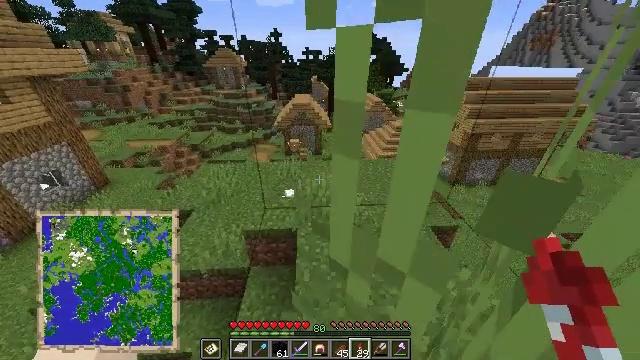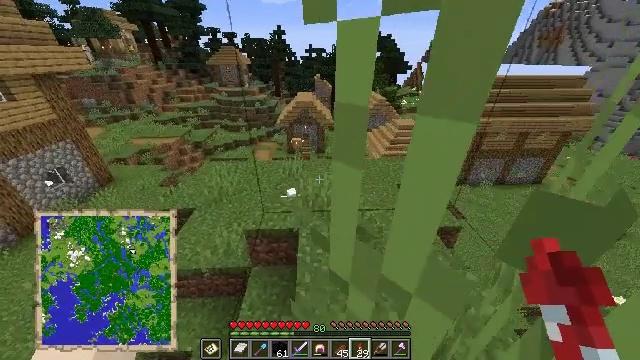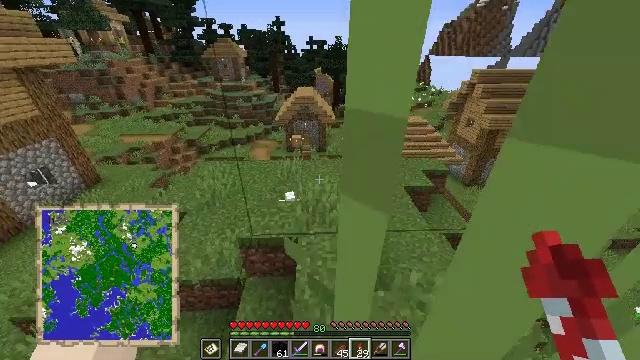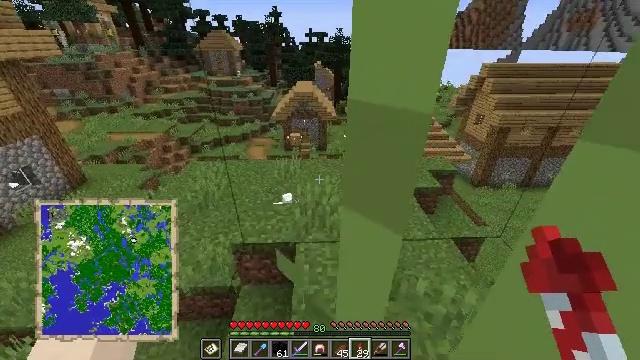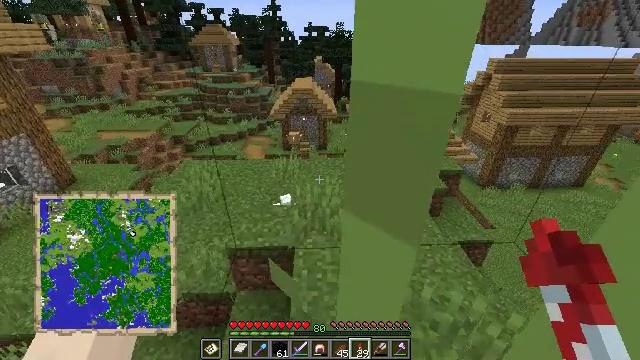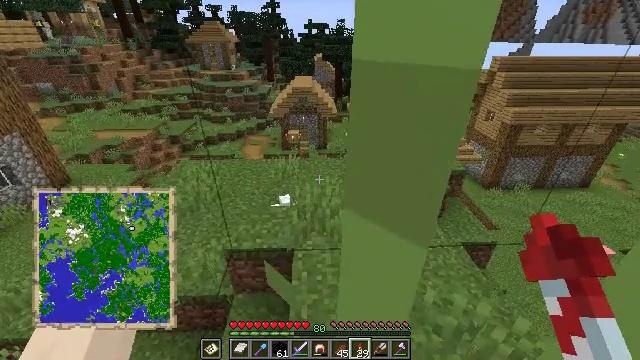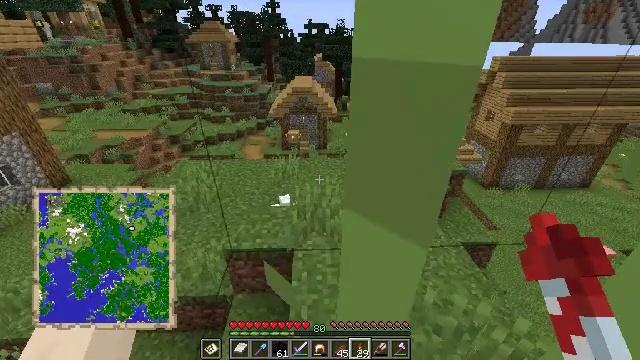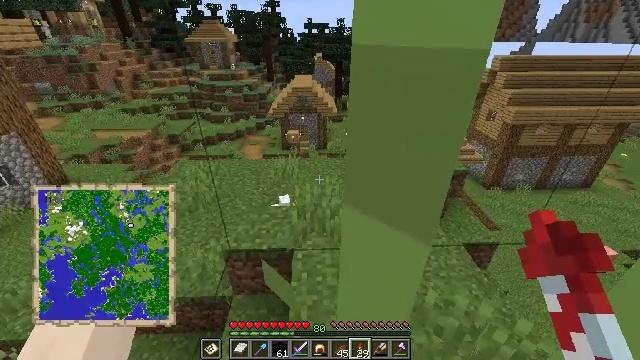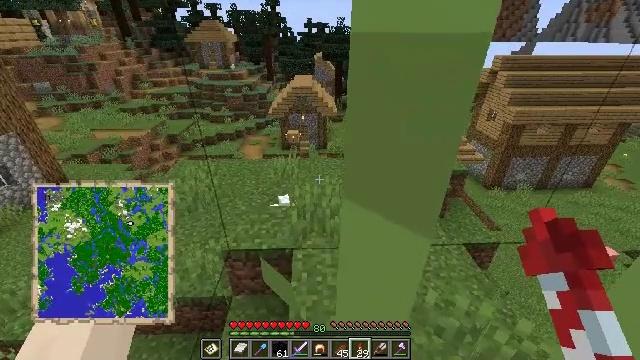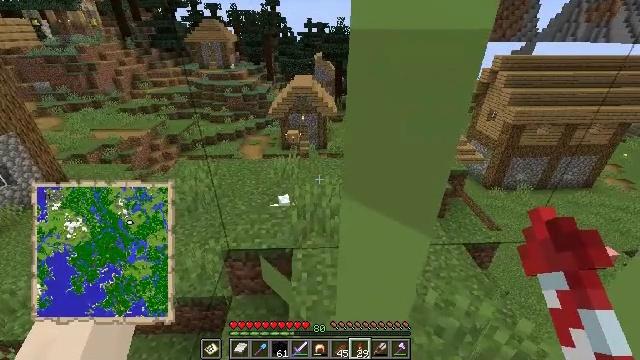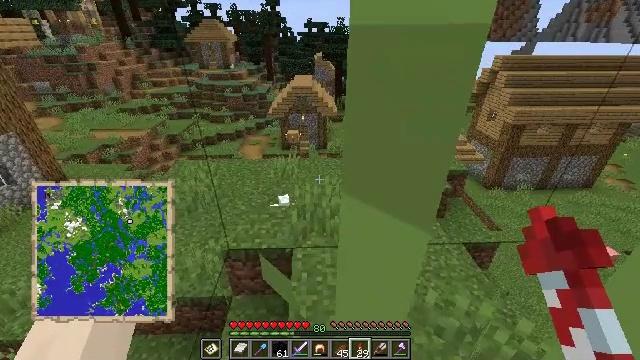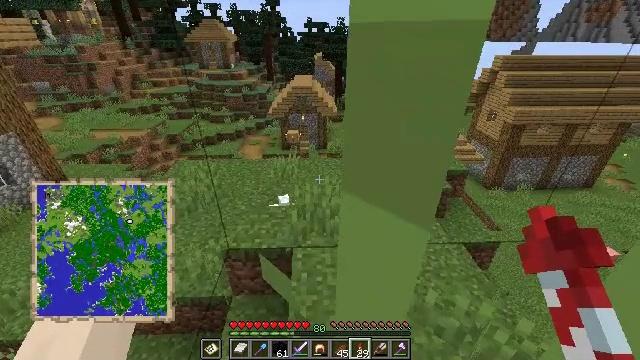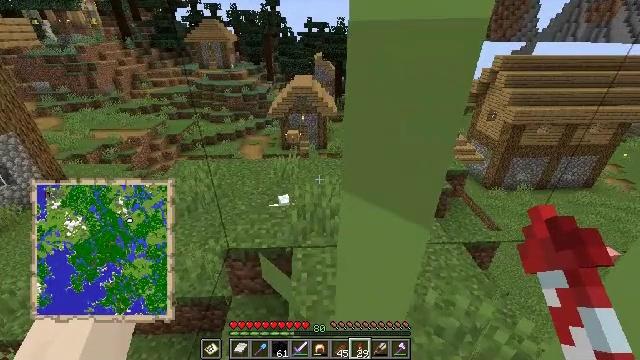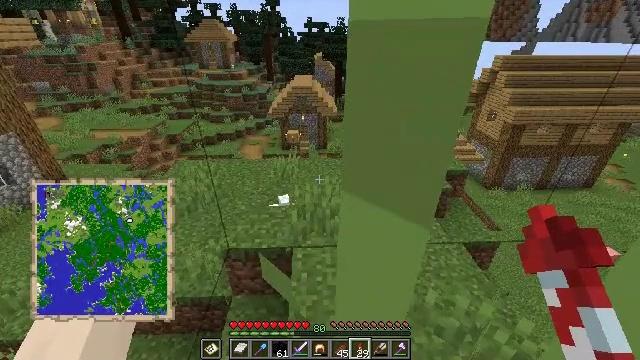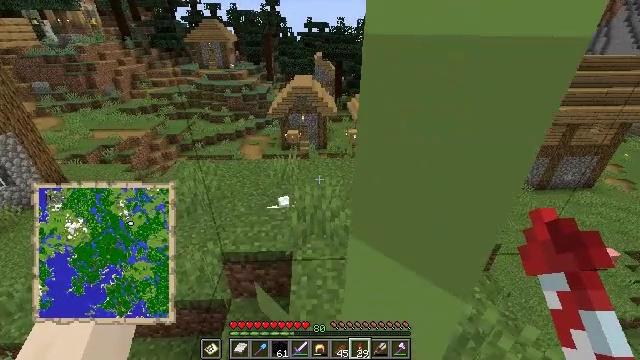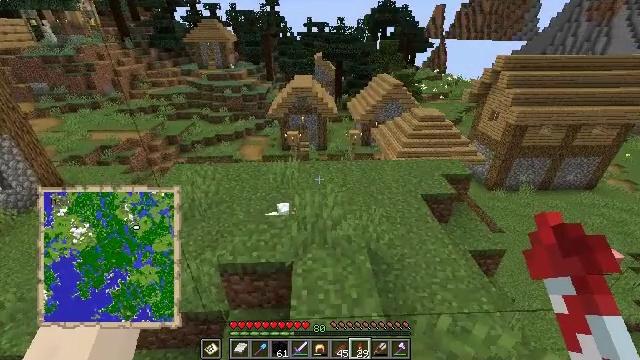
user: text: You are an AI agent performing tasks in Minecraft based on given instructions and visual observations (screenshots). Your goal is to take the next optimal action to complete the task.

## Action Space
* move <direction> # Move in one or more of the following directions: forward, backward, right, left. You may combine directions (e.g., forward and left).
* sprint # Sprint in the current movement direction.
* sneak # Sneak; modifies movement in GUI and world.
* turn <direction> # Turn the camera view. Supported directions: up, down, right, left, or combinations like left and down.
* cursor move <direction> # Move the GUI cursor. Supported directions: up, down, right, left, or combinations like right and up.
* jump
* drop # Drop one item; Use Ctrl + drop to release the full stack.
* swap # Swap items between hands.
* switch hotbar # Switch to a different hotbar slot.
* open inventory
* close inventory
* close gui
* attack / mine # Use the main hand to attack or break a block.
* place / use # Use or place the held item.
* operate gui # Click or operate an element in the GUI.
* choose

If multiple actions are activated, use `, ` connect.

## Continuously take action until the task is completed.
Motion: motion action
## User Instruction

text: Collect the bell.
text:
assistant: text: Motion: no_op
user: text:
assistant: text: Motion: no_op
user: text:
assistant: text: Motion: no_op
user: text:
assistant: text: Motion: no_op
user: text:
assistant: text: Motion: no_op
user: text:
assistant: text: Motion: no_op
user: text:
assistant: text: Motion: no_op
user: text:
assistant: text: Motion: no_op
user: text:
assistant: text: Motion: no_op
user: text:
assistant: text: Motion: no_op
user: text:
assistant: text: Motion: no_op
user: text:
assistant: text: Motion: no_op
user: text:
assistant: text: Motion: no_op
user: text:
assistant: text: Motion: move forward
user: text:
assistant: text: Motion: move forward
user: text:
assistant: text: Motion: move forward
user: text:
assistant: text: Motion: move forward
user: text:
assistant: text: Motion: move forward, turn left
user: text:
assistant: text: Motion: move forward, turn left and down
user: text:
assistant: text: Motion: move forward, turn left
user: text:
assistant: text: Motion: move forward, turn left
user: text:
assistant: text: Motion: move forward, turn left
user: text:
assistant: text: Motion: move forward, turn left and down
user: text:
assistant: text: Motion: move forward, turn left
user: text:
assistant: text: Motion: move forward
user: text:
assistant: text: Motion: move forward, turn left and down
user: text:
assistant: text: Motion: move forward, turn left
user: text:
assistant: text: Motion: move forward
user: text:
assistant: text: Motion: move forward
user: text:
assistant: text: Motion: move forward, turn left